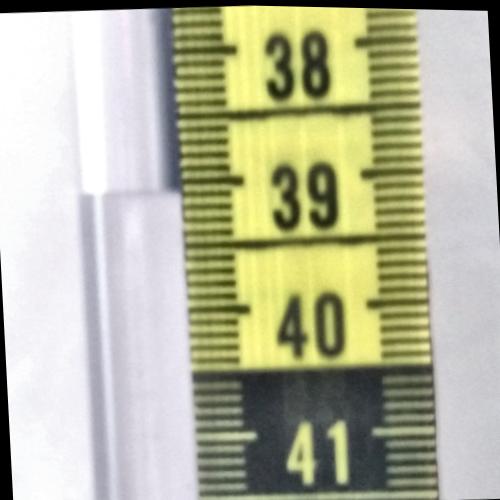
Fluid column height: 39.1 cm